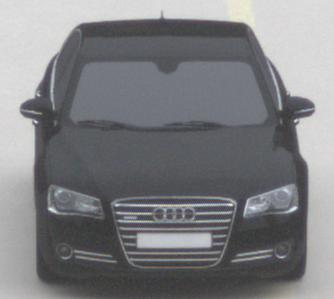
Make: Audi
Model: A8 D4
Model produced from: 2009
Model produced until: 2017
Doors: 4
Color: black
Road condition: dry road
Daytime: midday
Contrast: low contrast